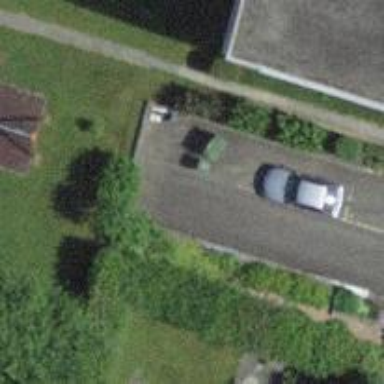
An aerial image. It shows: Parking entrance.